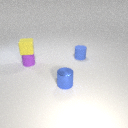
small blue metal cylinder to the right of small purple rubber cylinder